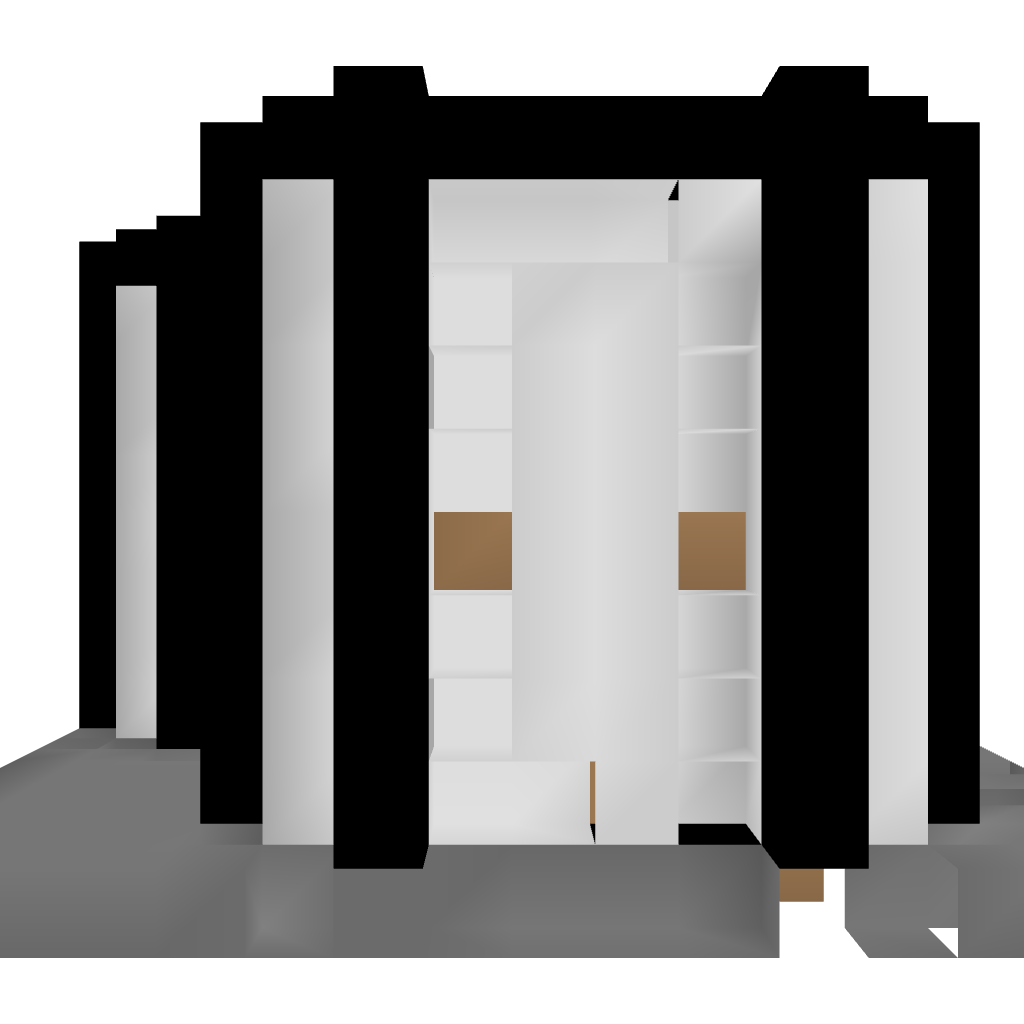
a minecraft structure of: Modern House #2 bad low quality